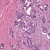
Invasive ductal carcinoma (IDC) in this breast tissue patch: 1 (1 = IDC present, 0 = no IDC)